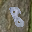
Label: 8